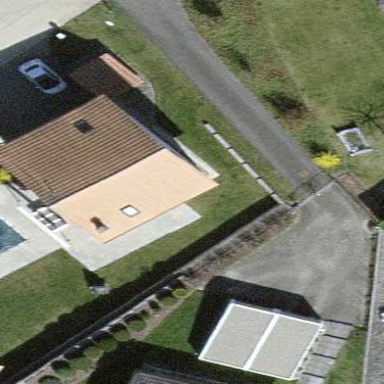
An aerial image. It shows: Detached building.